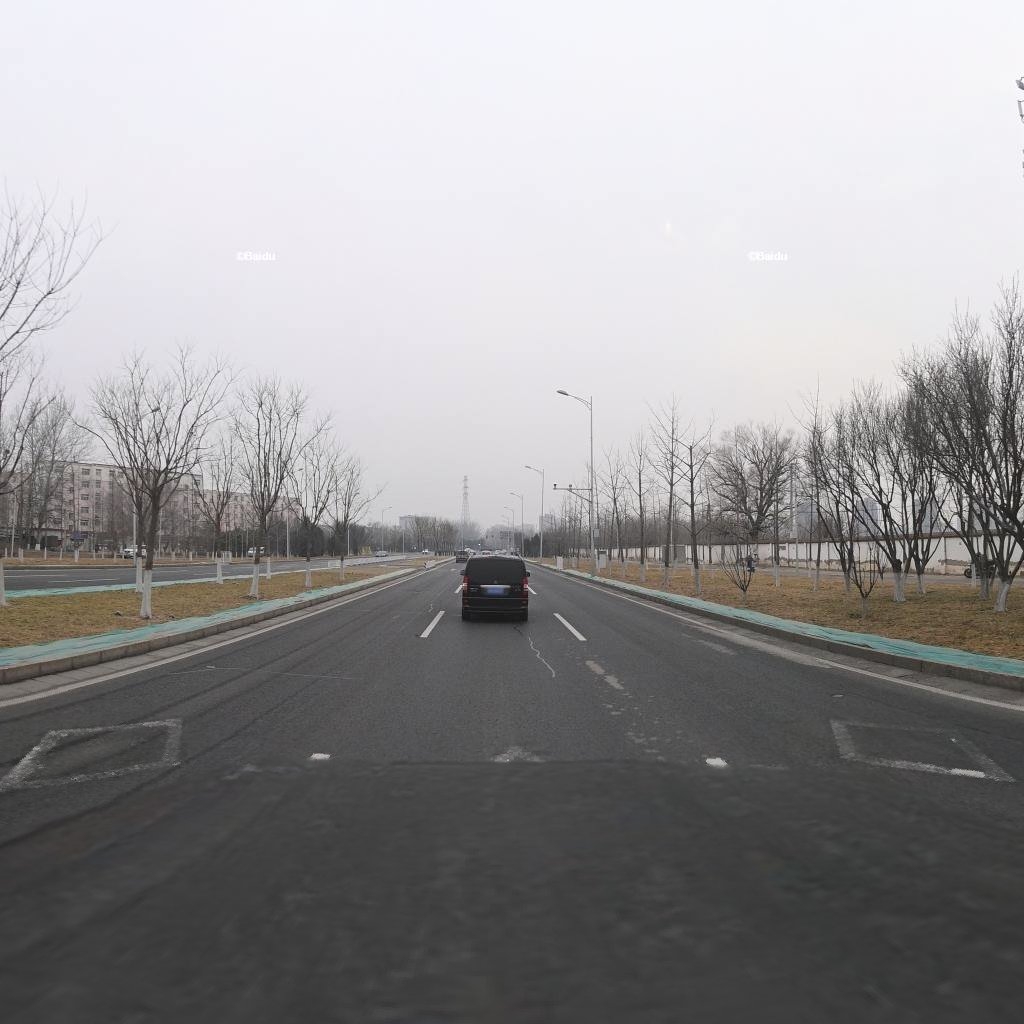
Region: Haidian
Road damage annotations: longitudinal patch, transverse patch, longitudinal crack